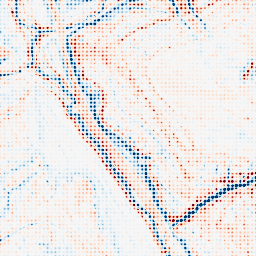
Category: edge_preserving
Decomposition family: bilateral
Decomposition parameters: d: 15
sigma_color: 75
sigma_space: 150
Upsampling method: sinc_hamming
Upsampling parameters: scale: 8
kernel_size: 4
Upsampling scale: 8